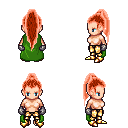
a pixel art fantasy rpg character, female body template, human, light skin, green cape, gold greaves, red extra-long topknot hairstyle, metal gloves, gold boots, four views (front, back, left, right), 2x2 character sprite sheet, small pixel art, hard edges, no anti-aliasing